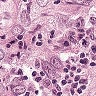
Metastatic tissue present: yes